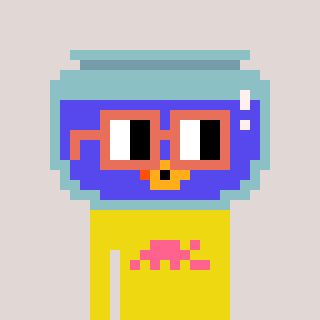
a pixel art character with square orange glasses, a goldfish-shaped head and a yellow-colored body on a warm background